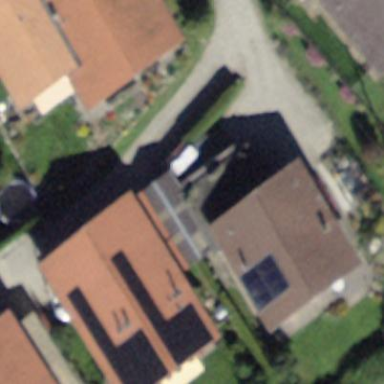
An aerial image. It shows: Residential building.